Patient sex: M
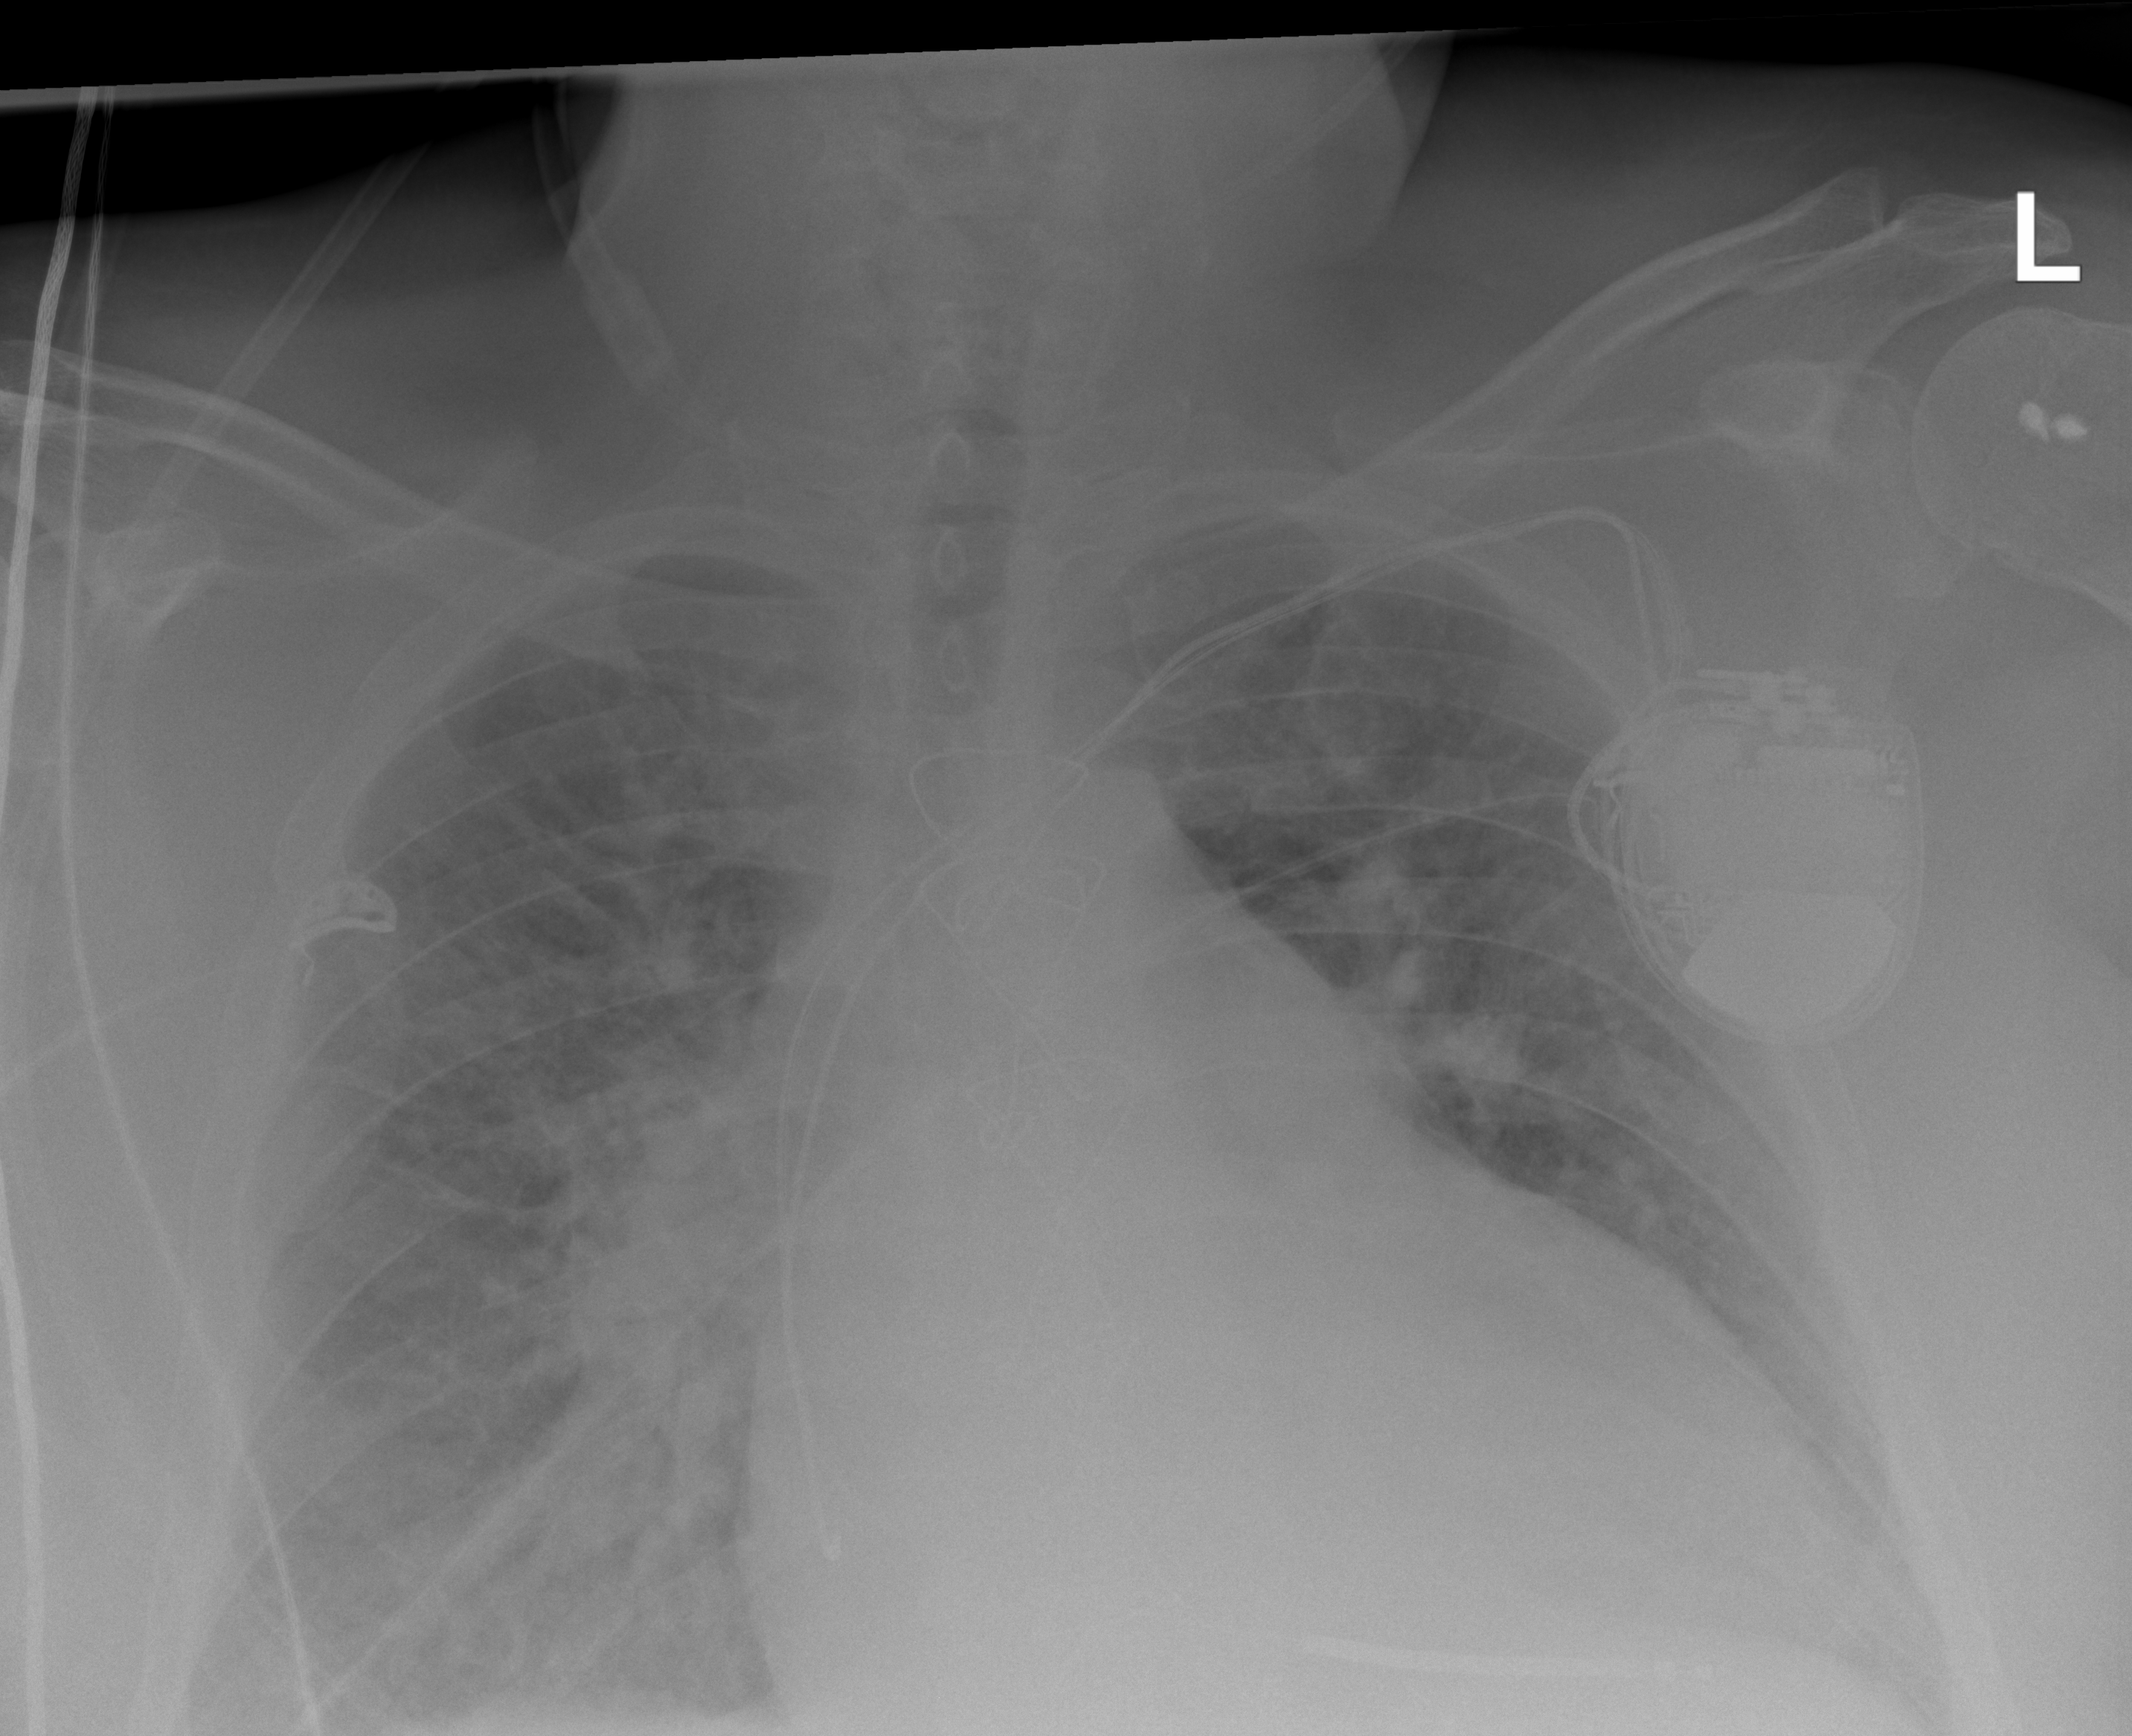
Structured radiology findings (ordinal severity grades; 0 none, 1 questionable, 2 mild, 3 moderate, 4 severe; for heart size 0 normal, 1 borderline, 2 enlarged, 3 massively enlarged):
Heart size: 2
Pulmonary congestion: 3
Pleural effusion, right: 0
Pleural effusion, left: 0
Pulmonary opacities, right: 2
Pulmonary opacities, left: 2
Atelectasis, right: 0
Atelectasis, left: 0